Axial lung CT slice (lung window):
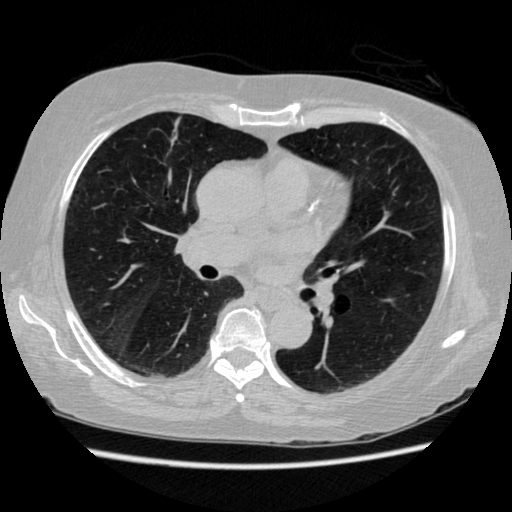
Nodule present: no